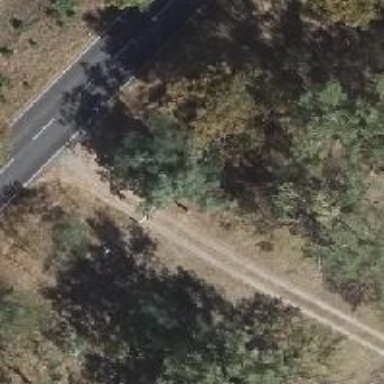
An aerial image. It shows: Driveway leading to service road.